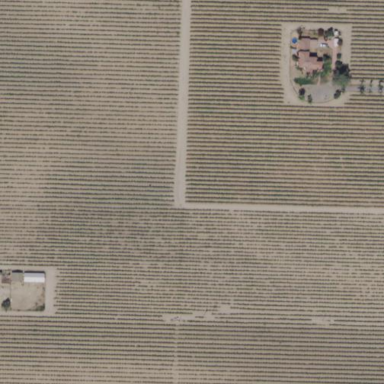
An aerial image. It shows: Vineyard growing grapes.